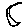
Label: moon